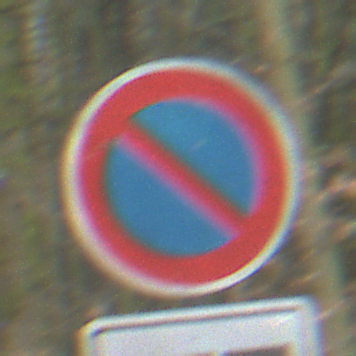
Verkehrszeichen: EingeschraenktesHalteverbot
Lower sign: HinweisDurchSinnbild16
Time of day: Midday
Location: Outdoor (Nature)
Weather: Overcast
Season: NotSpecified
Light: Natural